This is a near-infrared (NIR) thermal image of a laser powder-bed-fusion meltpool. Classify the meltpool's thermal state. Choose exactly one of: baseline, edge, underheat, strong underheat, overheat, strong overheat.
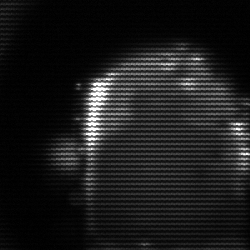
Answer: baseline